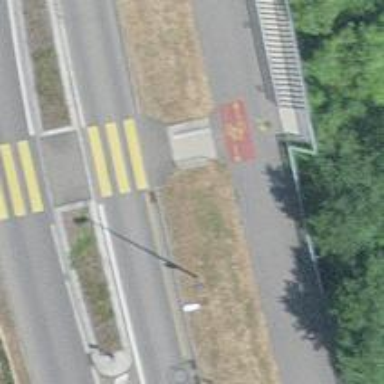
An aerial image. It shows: Road with steps.